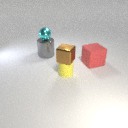
small brown metal cube above small yellow rubber cylinder